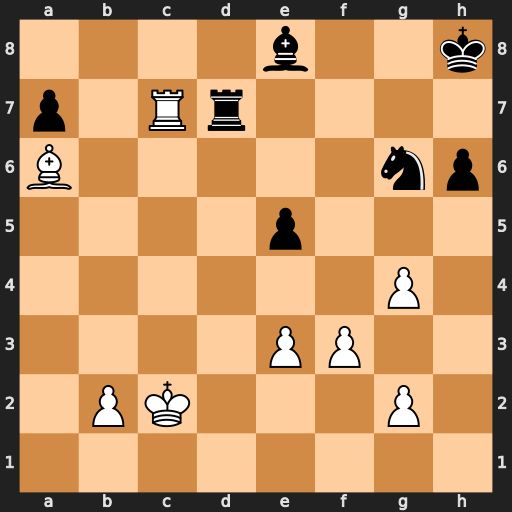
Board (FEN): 4b2k/p1Rr4/B5np/4p3/6P1/4PP2/1PK3P1/8
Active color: w
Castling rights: -
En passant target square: -
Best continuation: Rc8 Re7 Bb5